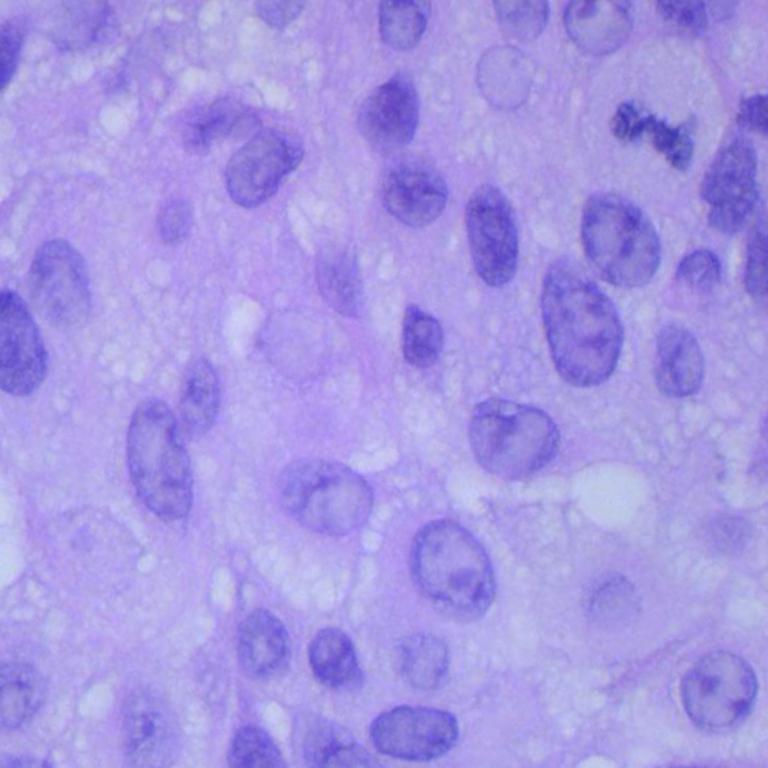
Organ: lung
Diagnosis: squamous carcinomas